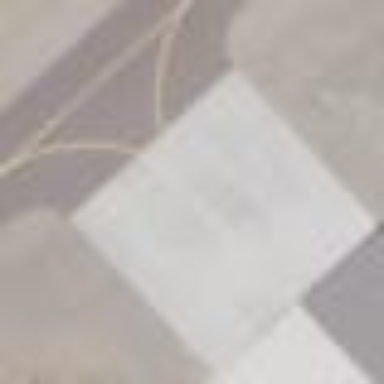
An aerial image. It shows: Apron at the airport.